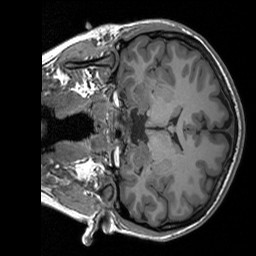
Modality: T1w
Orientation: coronal
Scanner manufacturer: siemens
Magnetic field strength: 3 T
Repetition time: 1.76 s
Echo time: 0.0022 s